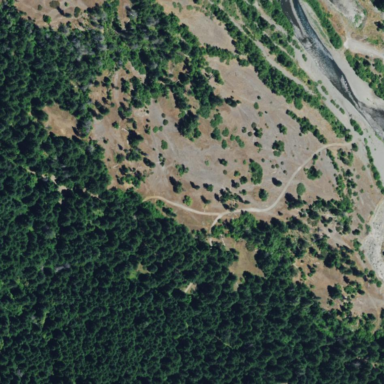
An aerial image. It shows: Forest area.